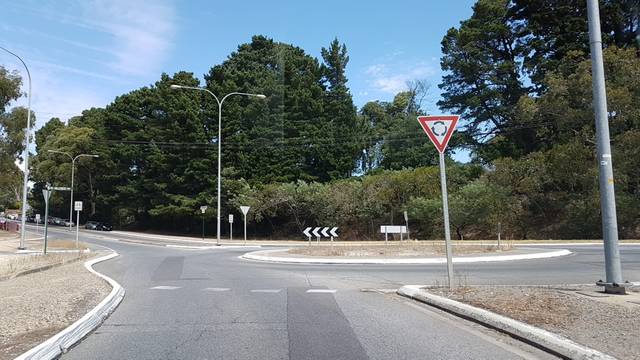
Region: Australia
Coordinates: -34.999, 138.702